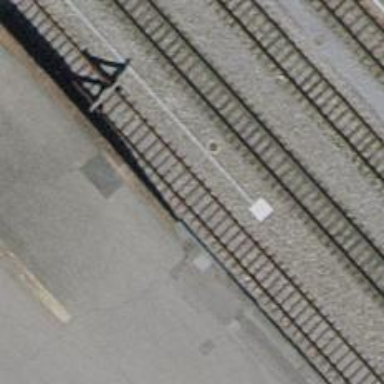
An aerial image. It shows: Railway yard with one track.